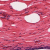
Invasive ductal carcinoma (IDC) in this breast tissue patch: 0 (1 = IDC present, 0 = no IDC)